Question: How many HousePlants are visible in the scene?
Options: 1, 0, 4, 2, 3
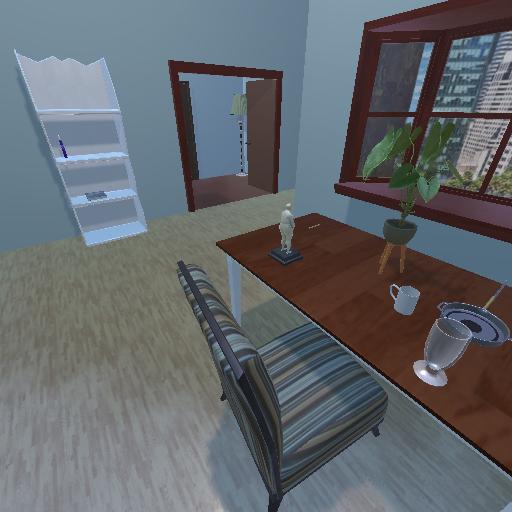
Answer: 1